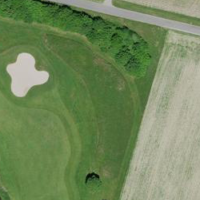
EUNIS habitat code: 53
Species observed at this site:
Pieris rapae